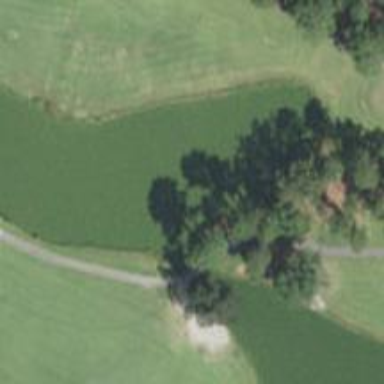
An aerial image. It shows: Bridge over path used as golf cartpath.